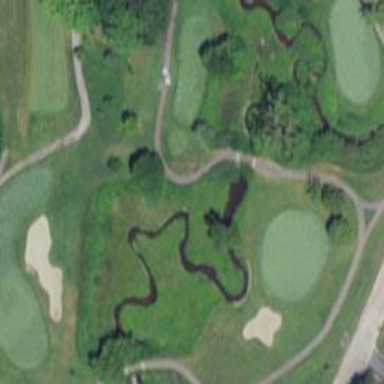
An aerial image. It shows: Service road on bridge designed for golf cartpath.